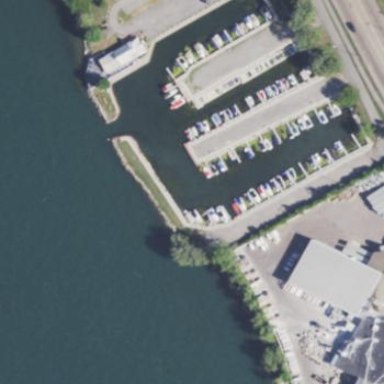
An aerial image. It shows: Dock by the waterway.